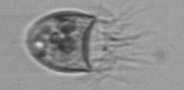
Label: Balanion